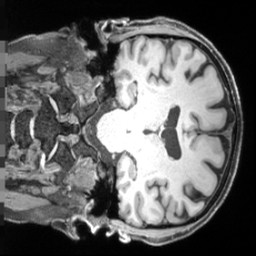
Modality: T1w
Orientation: coronal
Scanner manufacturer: siemens
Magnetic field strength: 3 T
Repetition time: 2.55 s